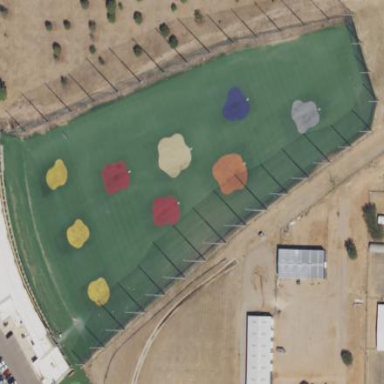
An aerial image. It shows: Grassy area used as driving range for golf.